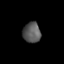
Tissue: lung
Cell type: Epithelial cells
Senescence score: 0.1172
Nuclear area (px): 356
Mean DAPI intensity: 87.871